Question: '''
public override void ItemAdding(SPItemEventProperties properties)
{
base.ItemAdding(properties);
SPItem itemBeingAdded = properties.ListItem;
var startTime = itemBeingAdded["Start Time"];
// Some code goes here.
}
'''
I am firing this event while adding an item in a calender list. It is getting fired. No problem. But I am not getting any value from 'properties'. In the above code 'startTime' gives me nothing. Actually, I want to access the column field of the item ('properties' in my case) is being added.

When the user will click in save button, How can I get the column value in code behind (Inside the 'ItemAdding(SPItemEventProperties properties) method'). Let say, I need 'Start Time' and 'End Time' to compare them with some other values. Problem is in the 'ItemAdding' method. ItemUpdating is working fine.
'''
public override void ItemUpdating(SPItemEventProperties properties)
{
base.ItemUpdating(properties);
SPItem itemBeingAdded = properties.ListItem;
var startTime = itemBeingAdded["Start Time"];
}
'''
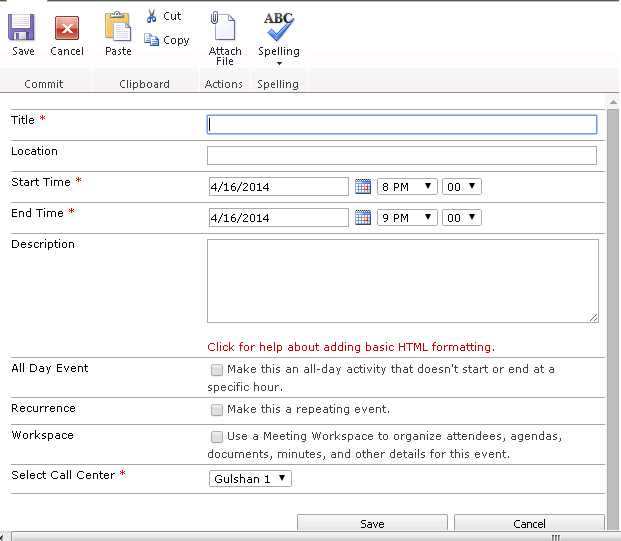
Answer: Finally, I got my answer from <URL>. The way would be like following
'''
string message = properties.AfterProperties["Description"].ToString();
'''
Another thing is you should use internal name. For my case, display name didn't work.